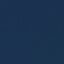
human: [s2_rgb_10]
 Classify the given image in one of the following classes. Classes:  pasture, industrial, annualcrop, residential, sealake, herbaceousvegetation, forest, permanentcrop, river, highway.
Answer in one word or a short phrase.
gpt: SeaLake